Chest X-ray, AP view. Patient: 33 years old, sex M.
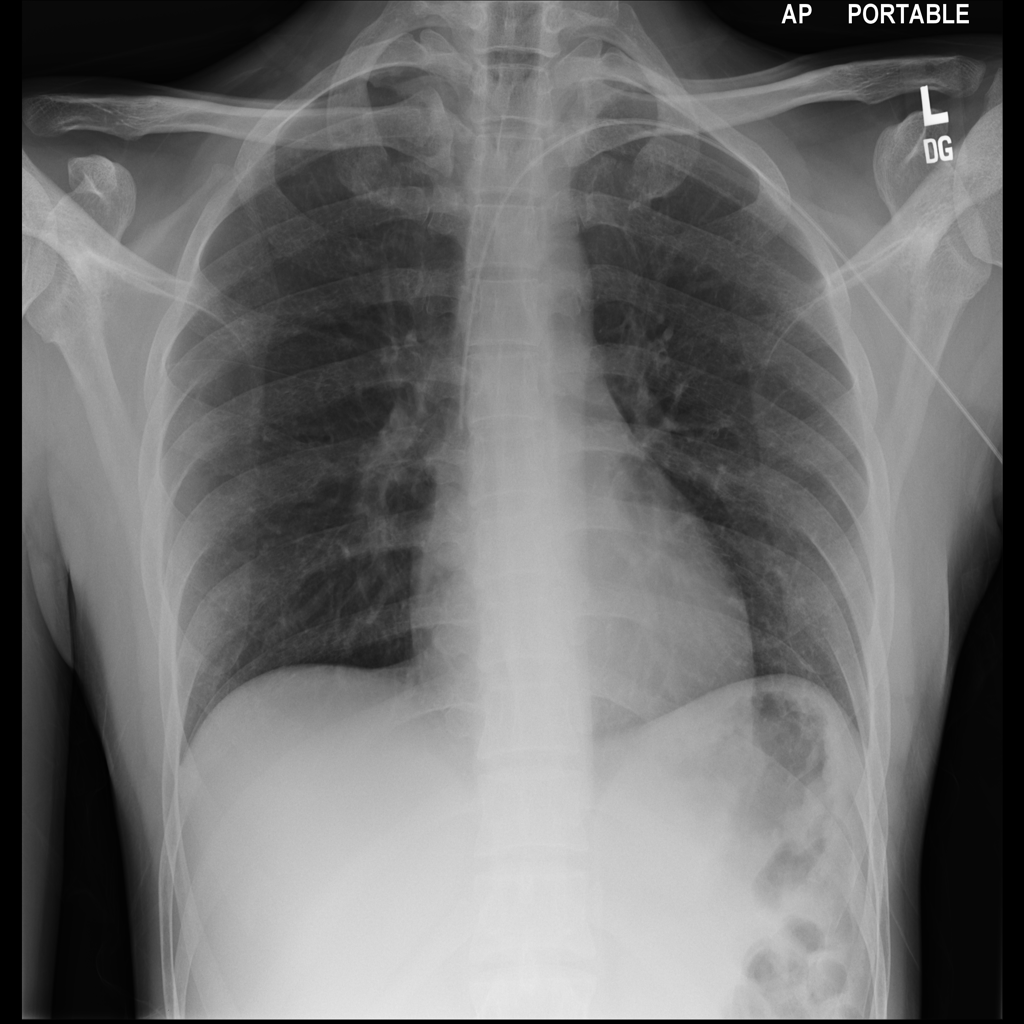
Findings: No Finding